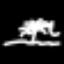
Label: palm tree